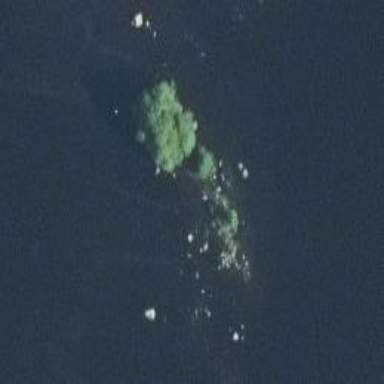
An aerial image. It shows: Islet.